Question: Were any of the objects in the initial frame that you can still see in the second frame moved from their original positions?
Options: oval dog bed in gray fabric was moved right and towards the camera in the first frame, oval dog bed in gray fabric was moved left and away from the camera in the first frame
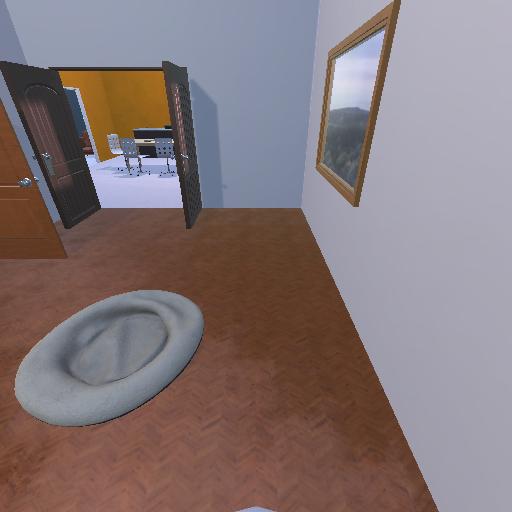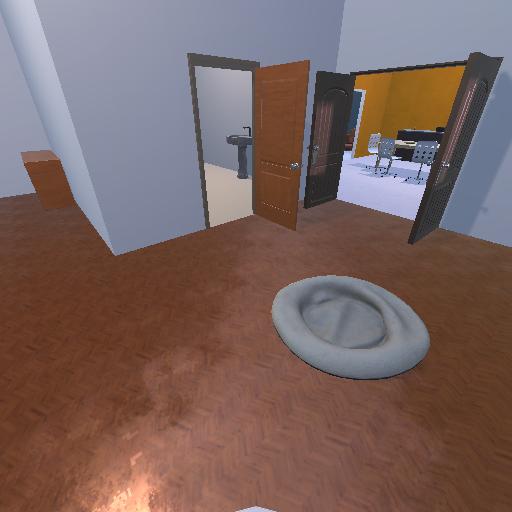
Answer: oval dog bed in gray fabric was moved right and towards the camera in the first frame